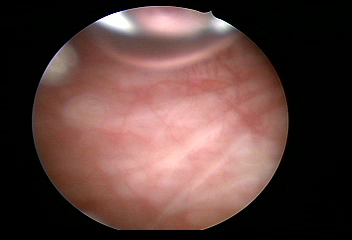
Modality: WLC
Class: Foreign bodies
Subclass: AirBubble
Bladder cancer association: No
Annotated structures: Air bubble